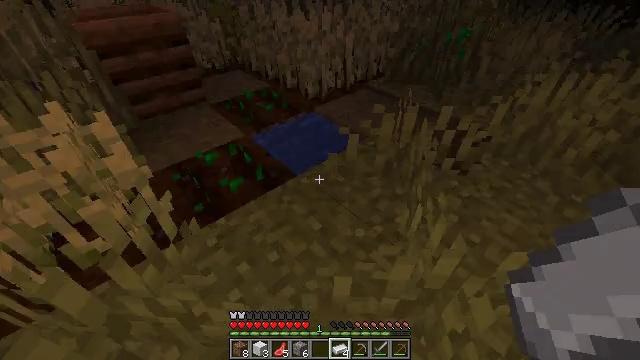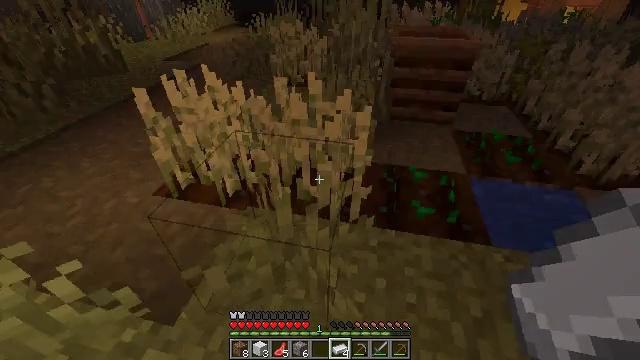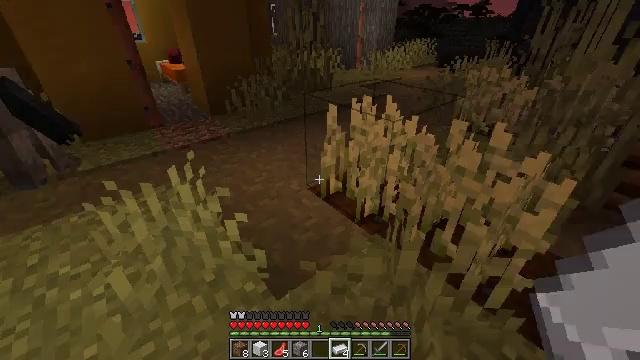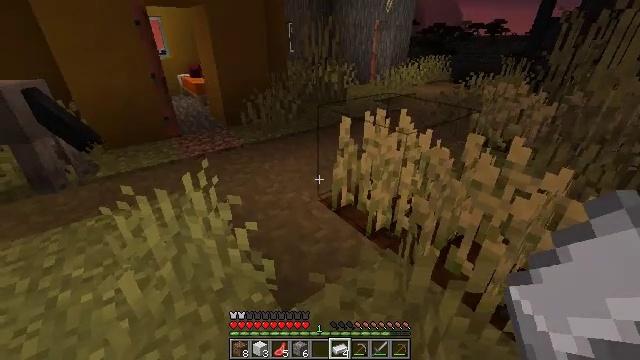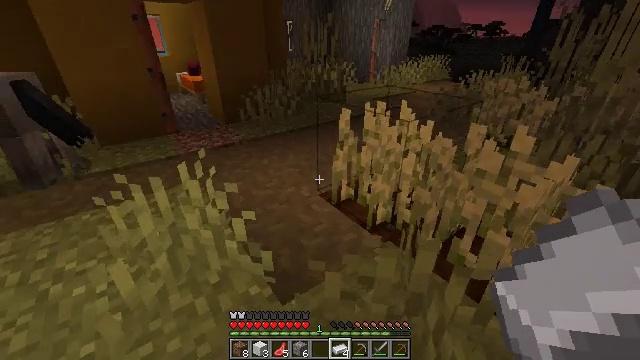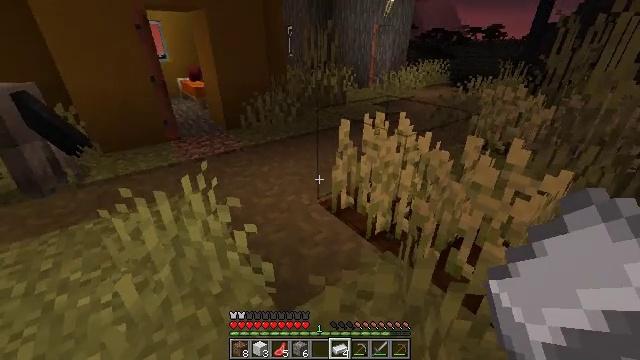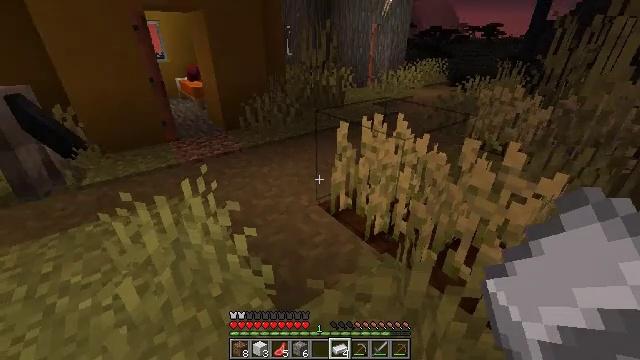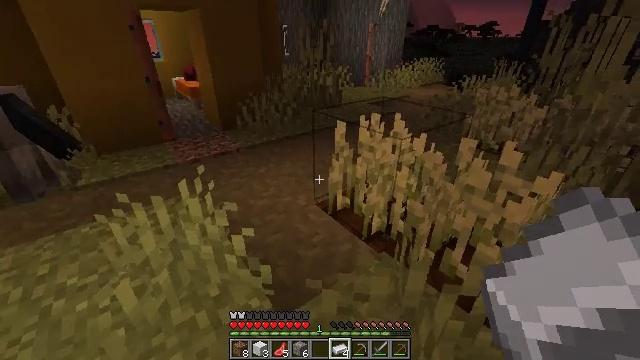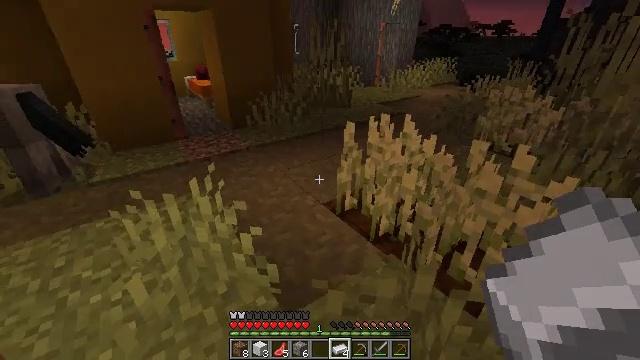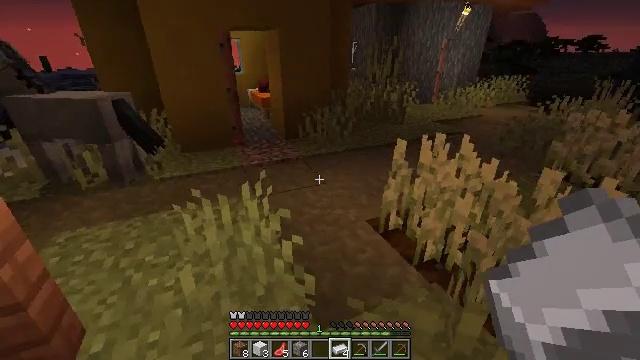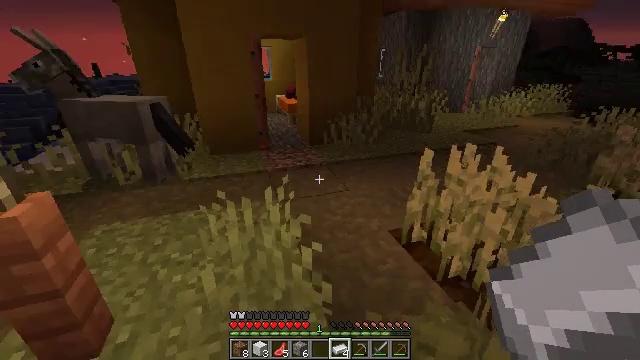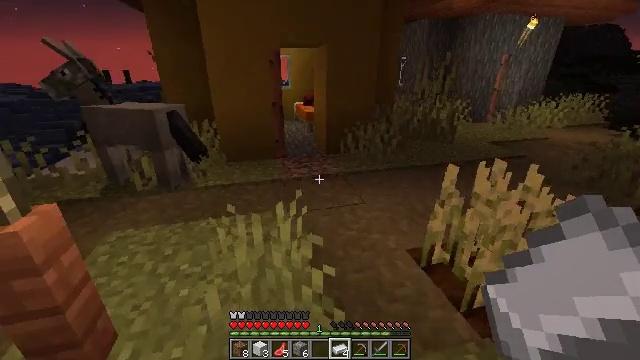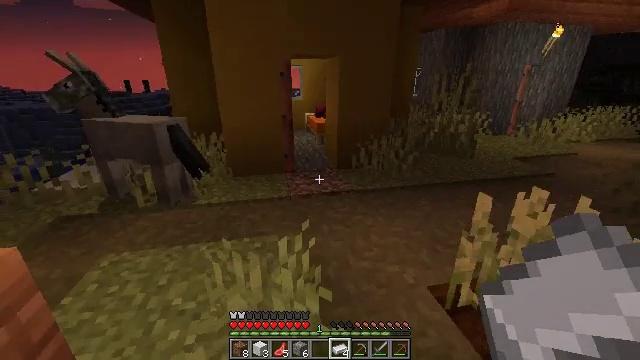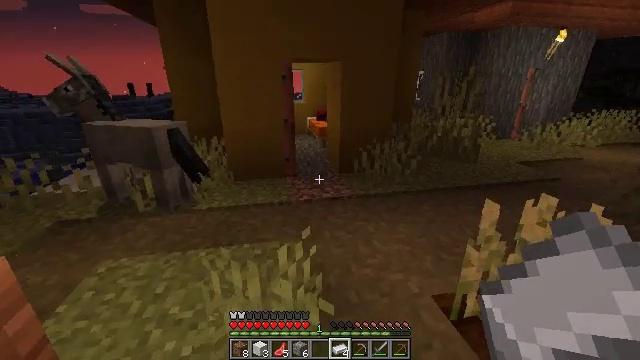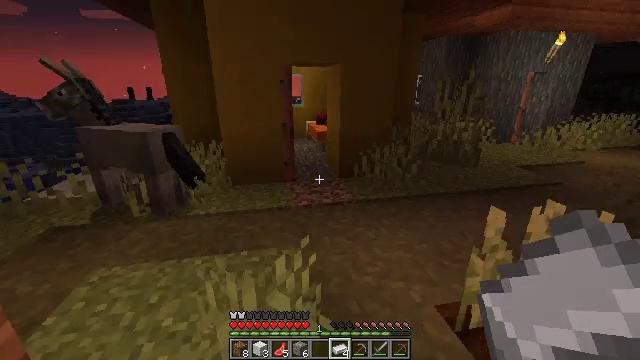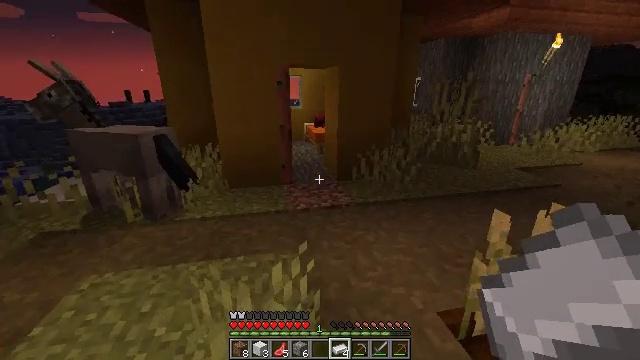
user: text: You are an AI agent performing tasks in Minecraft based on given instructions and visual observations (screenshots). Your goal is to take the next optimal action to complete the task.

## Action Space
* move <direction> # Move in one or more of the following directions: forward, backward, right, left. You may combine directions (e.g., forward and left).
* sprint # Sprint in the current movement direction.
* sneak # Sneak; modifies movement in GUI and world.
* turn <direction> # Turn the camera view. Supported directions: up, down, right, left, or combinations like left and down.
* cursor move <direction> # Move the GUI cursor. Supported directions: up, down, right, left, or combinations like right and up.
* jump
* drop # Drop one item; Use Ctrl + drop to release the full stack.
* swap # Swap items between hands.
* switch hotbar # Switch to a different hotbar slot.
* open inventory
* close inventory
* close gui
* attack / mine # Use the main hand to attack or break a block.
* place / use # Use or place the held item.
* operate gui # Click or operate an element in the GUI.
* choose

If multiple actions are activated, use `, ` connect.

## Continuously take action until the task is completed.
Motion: motion action
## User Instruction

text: Attack the orange bed to pick it up.
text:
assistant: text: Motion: turn left and up
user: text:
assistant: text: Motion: turn left and up
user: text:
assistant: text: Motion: turn left and up
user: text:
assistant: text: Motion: no_op
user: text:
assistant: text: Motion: no_op
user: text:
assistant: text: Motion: no_op
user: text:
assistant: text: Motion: no_op
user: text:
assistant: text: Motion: turn left
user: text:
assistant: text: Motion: turn left and up
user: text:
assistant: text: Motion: move forward, turn left and up
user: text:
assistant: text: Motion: move forward, turn left and up
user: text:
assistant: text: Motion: move forward, turn left and up
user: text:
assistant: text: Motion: no_op
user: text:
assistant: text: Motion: no_op
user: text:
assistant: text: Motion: no_op
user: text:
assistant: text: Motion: move forward, turn right
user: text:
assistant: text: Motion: move forward, turn right
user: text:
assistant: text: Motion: move forward
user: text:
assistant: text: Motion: move forward
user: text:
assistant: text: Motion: move forward
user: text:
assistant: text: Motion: move forward
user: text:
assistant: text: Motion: move forward
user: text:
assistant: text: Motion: move forward, turn left
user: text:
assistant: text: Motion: move forward, turn left
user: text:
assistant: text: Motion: move forward
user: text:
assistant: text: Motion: move forward
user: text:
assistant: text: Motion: move forward
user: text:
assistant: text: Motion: move forward
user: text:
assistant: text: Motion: move forward, turn down
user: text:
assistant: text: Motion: move forward, turn down